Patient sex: F
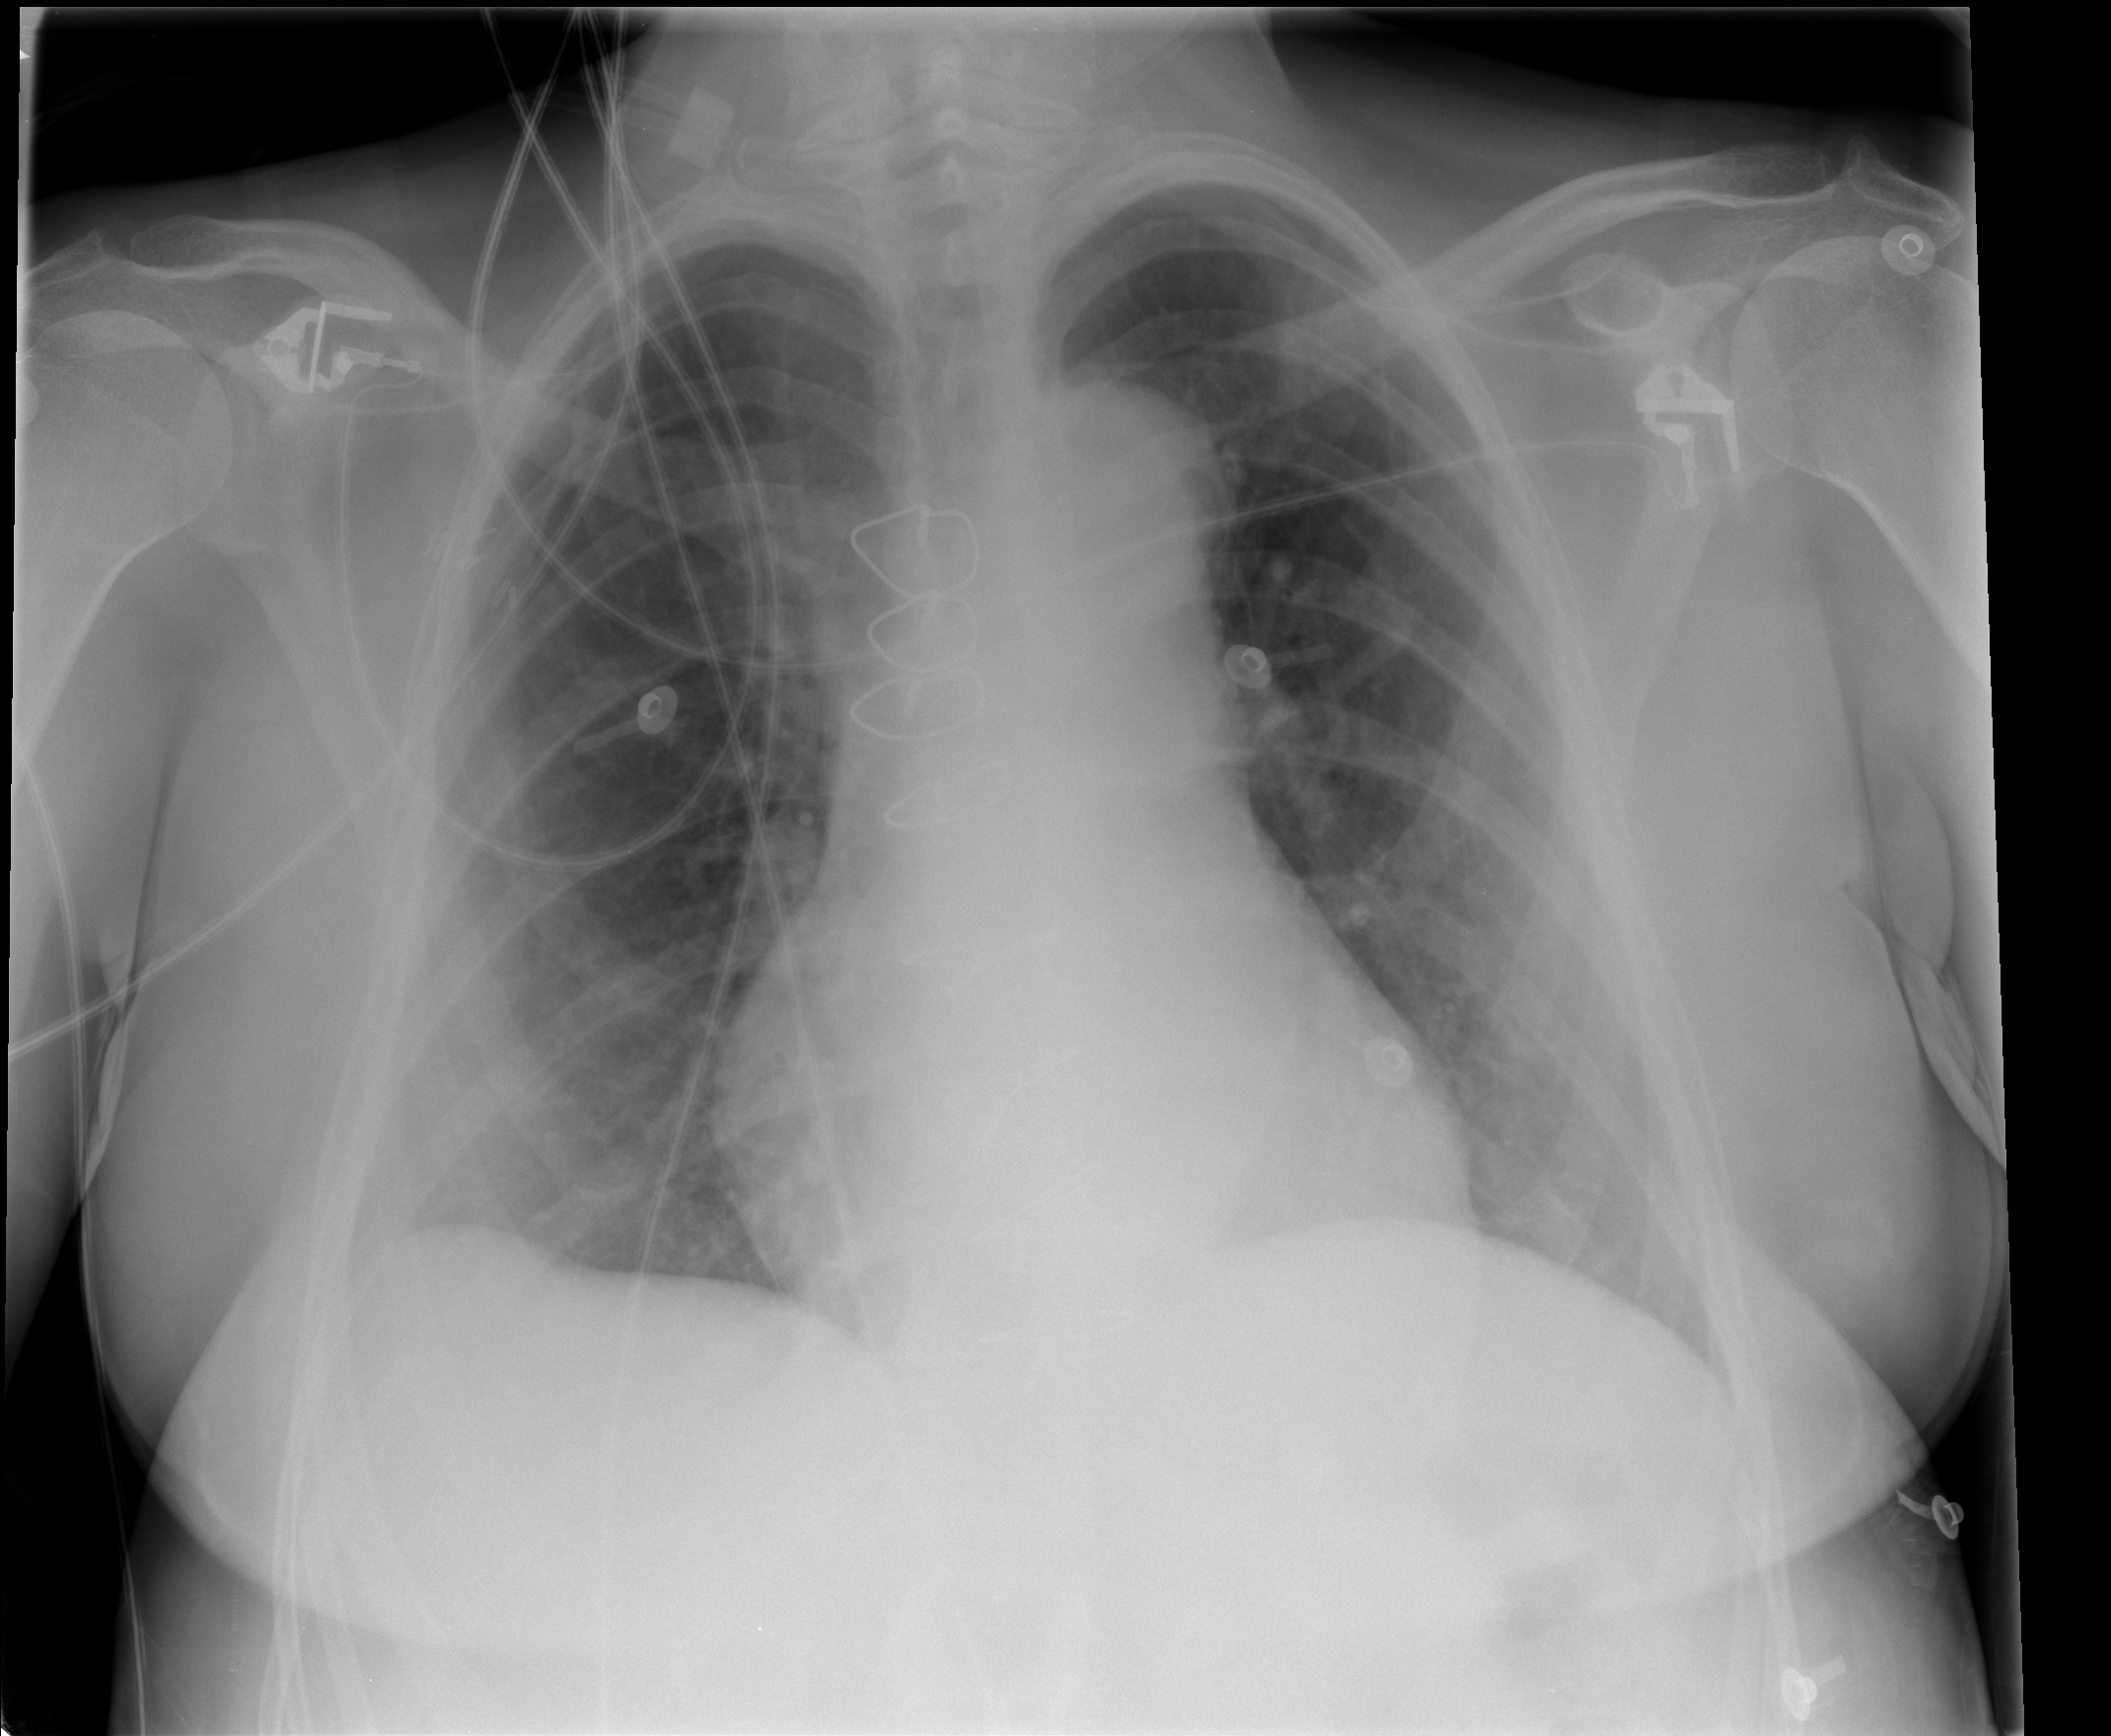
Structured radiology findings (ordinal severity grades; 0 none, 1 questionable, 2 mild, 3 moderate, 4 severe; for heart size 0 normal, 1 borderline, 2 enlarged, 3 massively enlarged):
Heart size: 1
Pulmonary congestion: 2
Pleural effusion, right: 0
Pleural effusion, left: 0
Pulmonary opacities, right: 0
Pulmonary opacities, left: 0
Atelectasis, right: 0
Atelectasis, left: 0